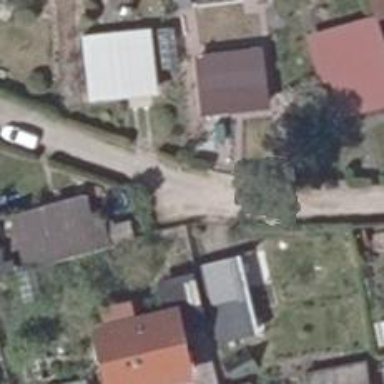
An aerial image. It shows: Residential road with gravel surface.